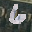
Label: 6